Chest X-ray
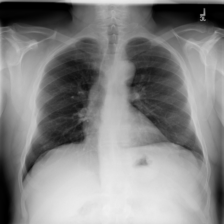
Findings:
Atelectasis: negative
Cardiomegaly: negative
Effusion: negative
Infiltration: negative
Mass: negative
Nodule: negative
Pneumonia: negative
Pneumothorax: negative
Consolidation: negative
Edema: negative
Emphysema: negative
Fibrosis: positive
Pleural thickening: negative
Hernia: negative